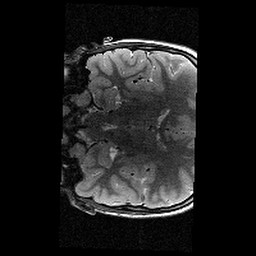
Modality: T2w
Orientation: coronal
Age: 9
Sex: female
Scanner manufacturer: siemens
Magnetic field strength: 3 T
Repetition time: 9.23 s
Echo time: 0.067 s